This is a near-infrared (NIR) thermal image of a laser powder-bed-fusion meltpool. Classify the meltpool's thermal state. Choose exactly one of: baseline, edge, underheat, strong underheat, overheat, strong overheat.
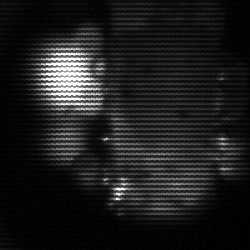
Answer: strong underheat